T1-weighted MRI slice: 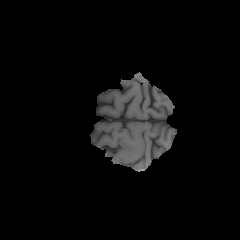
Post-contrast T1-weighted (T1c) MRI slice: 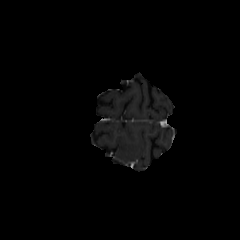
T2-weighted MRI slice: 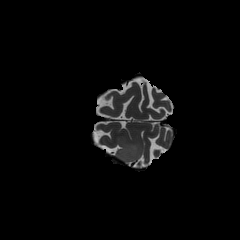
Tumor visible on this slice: yes